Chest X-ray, AP view. Patient: 45 years old, sex F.
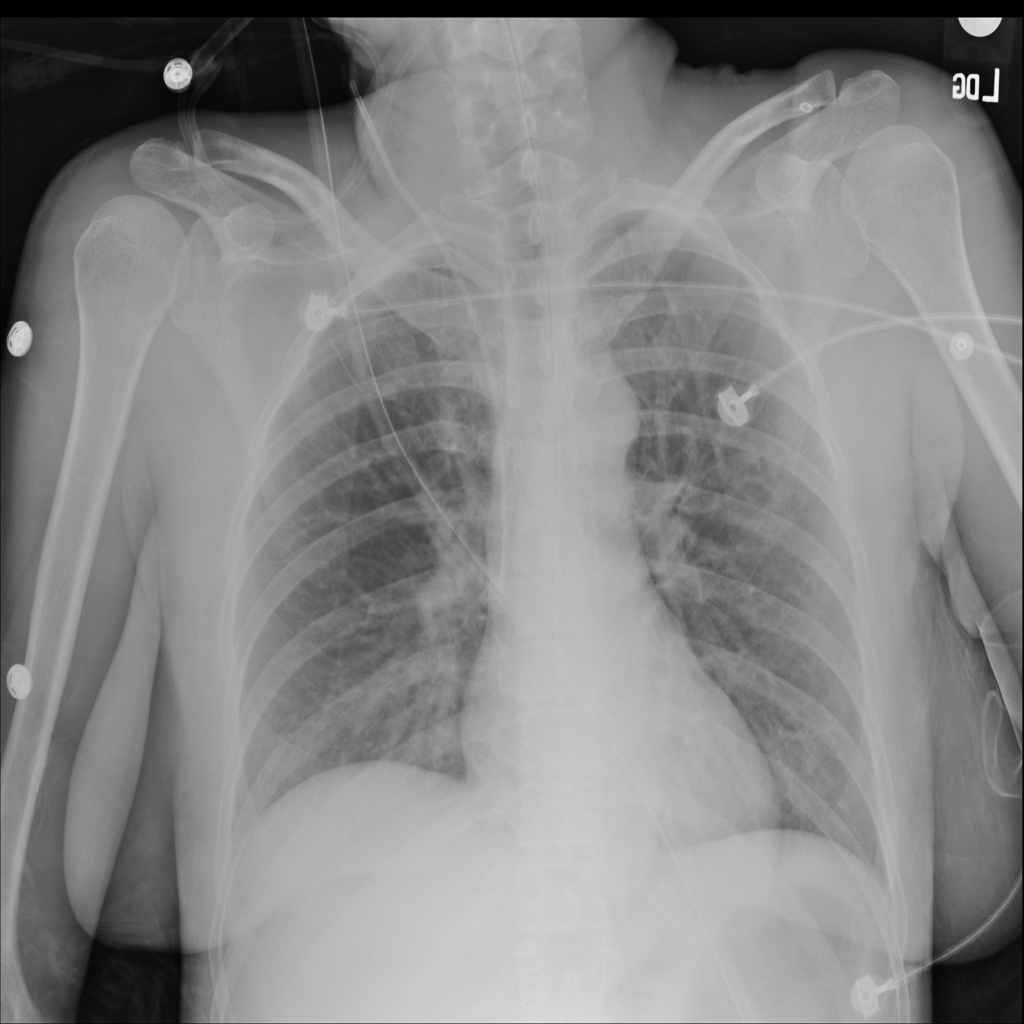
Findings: No Finding